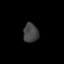
Tissue: prostate
Cell type: T cells
Senescence score: 0.3282
Nuclear area (px): 282
Mean DAPI intensity: 66.713